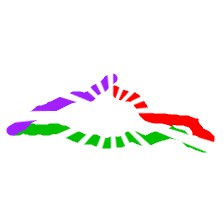
Shape: triangle